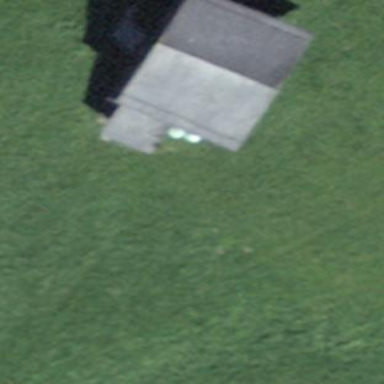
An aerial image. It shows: Barn.